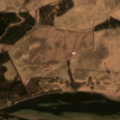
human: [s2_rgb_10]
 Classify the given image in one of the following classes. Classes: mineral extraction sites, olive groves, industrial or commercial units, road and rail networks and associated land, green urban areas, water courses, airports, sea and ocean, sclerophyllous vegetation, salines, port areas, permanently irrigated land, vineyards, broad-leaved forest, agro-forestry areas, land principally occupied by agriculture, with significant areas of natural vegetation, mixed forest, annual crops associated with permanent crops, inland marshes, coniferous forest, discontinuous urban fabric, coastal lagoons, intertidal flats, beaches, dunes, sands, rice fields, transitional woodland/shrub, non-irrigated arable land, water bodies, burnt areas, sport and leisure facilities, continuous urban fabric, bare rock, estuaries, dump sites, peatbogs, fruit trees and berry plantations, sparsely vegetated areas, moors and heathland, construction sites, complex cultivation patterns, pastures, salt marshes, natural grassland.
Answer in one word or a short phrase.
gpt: pastures, land principally occupied by agriculture, with significant areas of natural vegetation, mixed forest